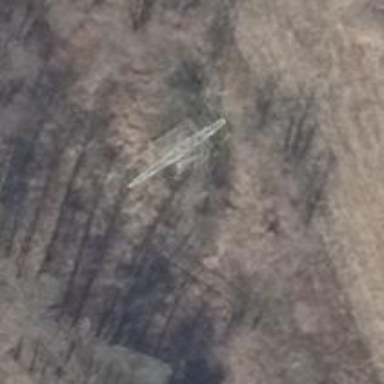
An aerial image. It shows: Power tower.